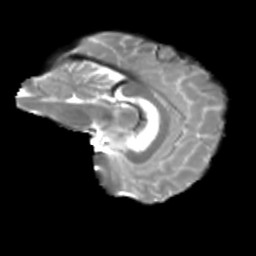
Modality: T2w
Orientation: sagittal
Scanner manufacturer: siemens
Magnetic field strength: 3 T
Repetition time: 4 s
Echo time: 0.0594 s